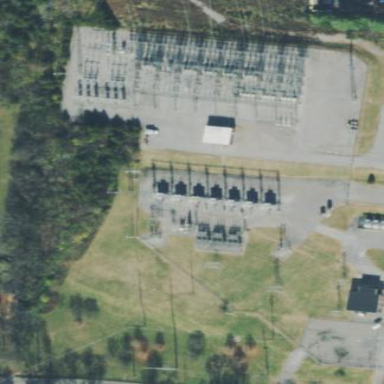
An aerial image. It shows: Outdoor power substation at the transmission level.